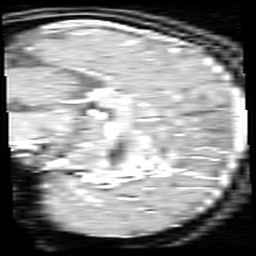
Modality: inplaneT1
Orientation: sagittal
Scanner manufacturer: ge
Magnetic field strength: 3 T
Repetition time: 0.2 s
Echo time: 0.0036 s